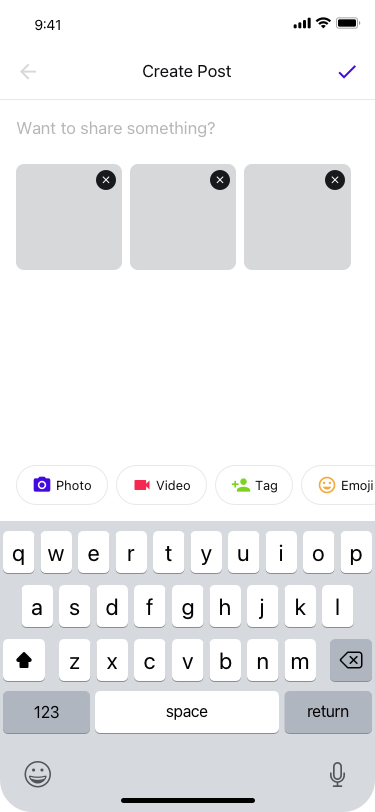
Text in this UI design:
Photo
Video
Tag
Emoji
Want to share something?
Create Post